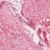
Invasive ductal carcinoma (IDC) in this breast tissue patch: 0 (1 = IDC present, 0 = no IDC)